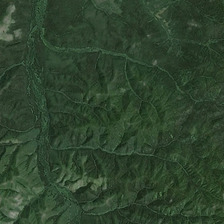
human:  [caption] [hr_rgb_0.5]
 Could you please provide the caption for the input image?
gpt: there are many rivers in the mountain .

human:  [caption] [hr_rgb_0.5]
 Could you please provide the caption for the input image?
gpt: the mountain was covered with many tall trees .

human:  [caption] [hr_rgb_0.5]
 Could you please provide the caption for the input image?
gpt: the mountain was covered with many tall trees .

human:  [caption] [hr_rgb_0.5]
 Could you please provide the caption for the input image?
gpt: there are many rivers in the mountain .

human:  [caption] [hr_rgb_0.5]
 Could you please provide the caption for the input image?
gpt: the mountain was covered with many tall trees .